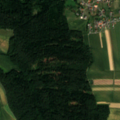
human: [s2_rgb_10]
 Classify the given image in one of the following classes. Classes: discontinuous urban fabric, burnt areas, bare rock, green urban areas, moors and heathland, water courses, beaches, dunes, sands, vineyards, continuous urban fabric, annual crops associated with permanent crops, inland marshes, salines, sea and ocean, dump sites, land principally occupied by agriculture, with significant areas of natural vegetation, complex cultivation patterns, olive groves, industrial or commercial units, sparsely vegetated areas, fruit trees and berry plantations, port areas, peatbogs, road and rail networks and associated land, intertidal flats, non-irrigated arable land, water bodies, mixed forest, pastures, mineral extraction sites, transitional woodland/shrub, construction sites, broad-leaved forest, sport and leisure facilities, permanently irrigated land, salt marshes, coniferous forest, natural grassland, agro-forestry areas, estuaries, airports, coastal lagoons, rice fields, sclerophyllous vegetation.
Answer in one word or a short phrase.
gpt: discontinuous urban fabric, non-irrigated arable land, complex cultivation patterns, mixed forest